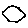
Label: hexagon